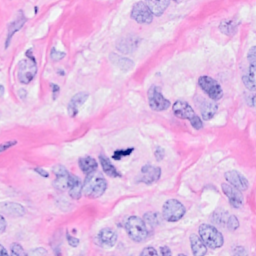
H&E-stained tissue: Breast